Interaction volume radius: 5 \u00c5
Interaction volume height: 30 \u00c5
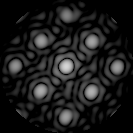
Disorder parameter: 0.08482